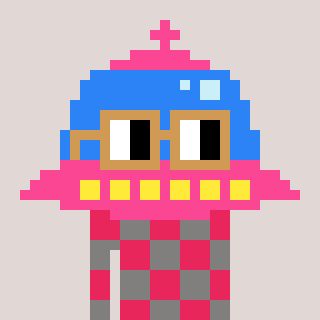
a pixel art character with square brown glasses, a ufo-shaped head and a bluegrey-colored body on a warm background